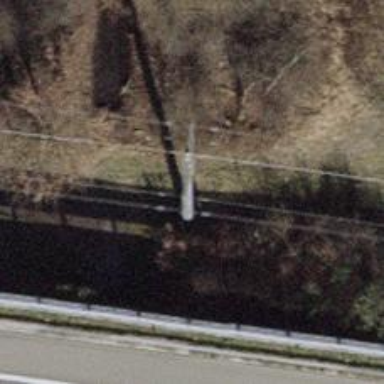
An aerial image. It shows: Concrete power pole.